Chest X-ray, AP view. Patient: 72 years old, sex M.
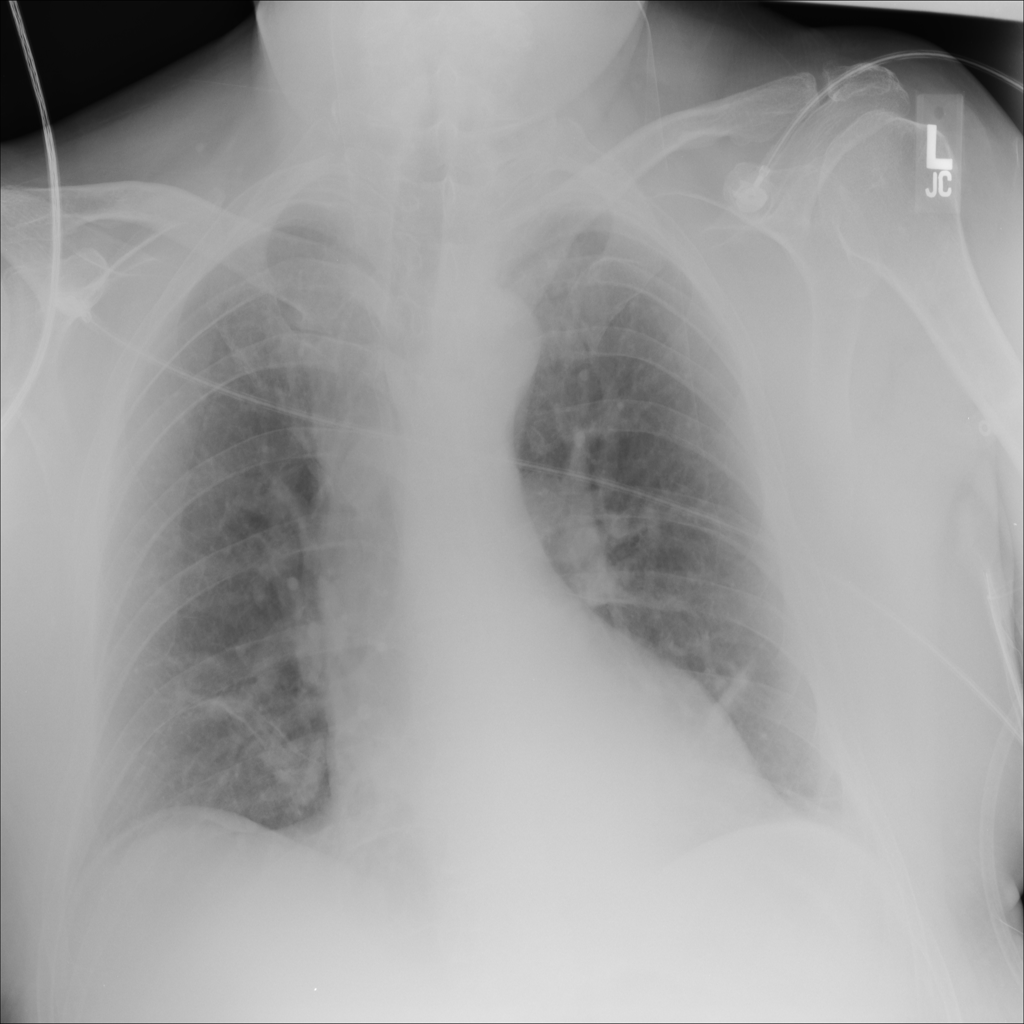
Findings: Atelectasis